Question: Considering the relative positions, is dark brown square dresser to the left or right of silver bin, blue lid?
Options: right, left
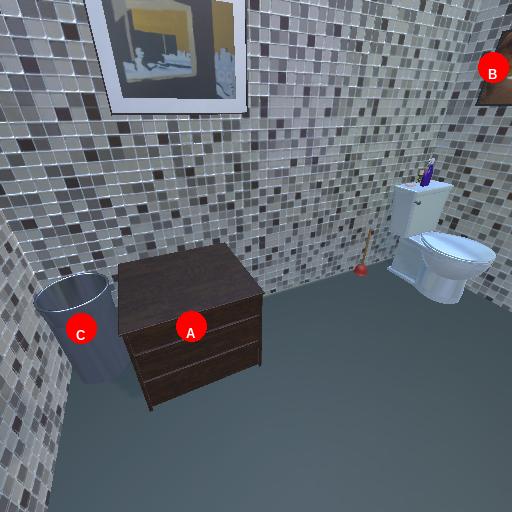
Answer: right